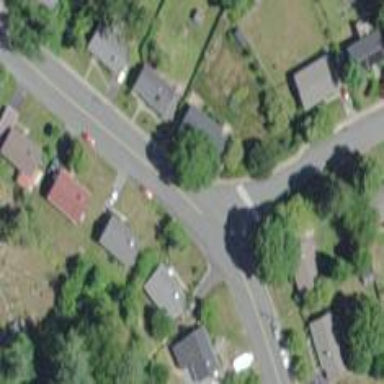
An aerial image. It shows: Residential road with asphalt surface. Sidewalk is present on the left side.